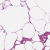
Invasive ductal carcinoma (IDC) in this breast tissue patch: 0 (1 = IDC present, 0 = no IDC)